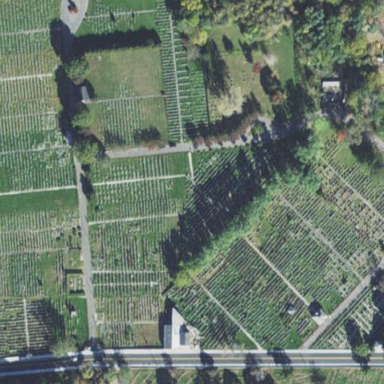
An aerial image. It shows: Cemetery with historic significance.